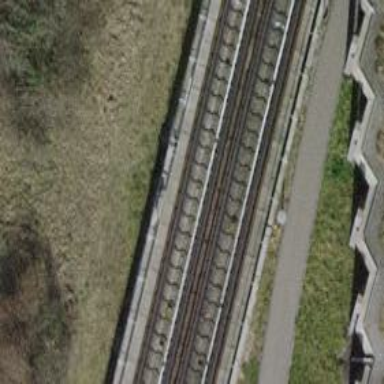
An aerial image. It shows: Single electrified rail track.